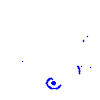
Particle: pion